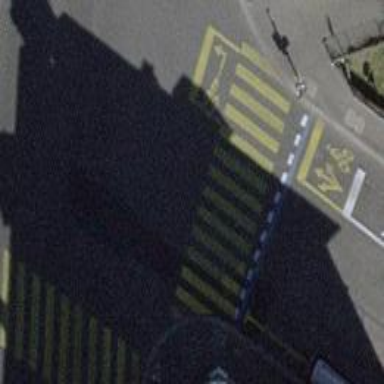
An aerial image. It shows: Crossing with zebra traffic signals.